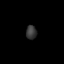
Tissue: lung
Cell type: T cells
Senescence score: 0.6025
Nuclear area (px): 143
Mean DAPI intensity: 55.972